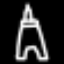
Label: The Eiffel Tower